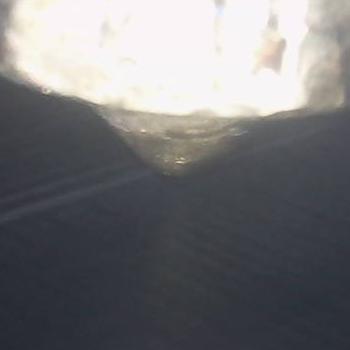
Flow rate: 158%